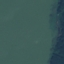
Label: SeaLake